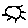
Label: sun